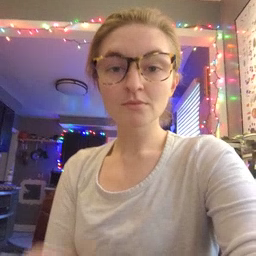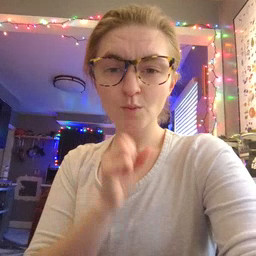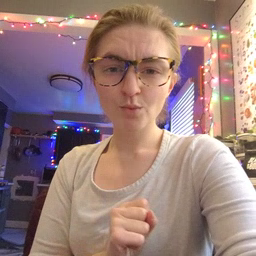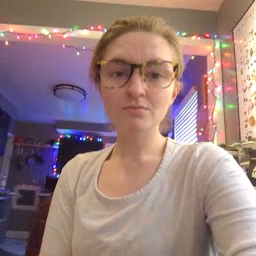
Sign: old